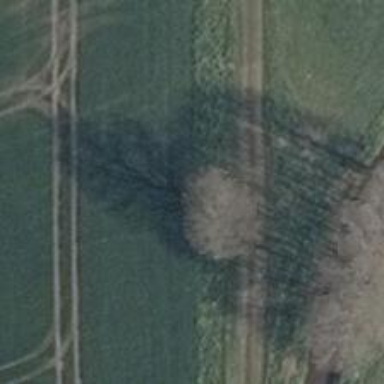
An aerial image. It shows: Deciduous tree with broadleaved leaves.